Question: This is a very strange error. The website will work for some time and suddenly stop and display this error message:
And when this error raise all what I need is to rename the web-application .dll file to something else and return it to the original name!
Are there any suggestions please.
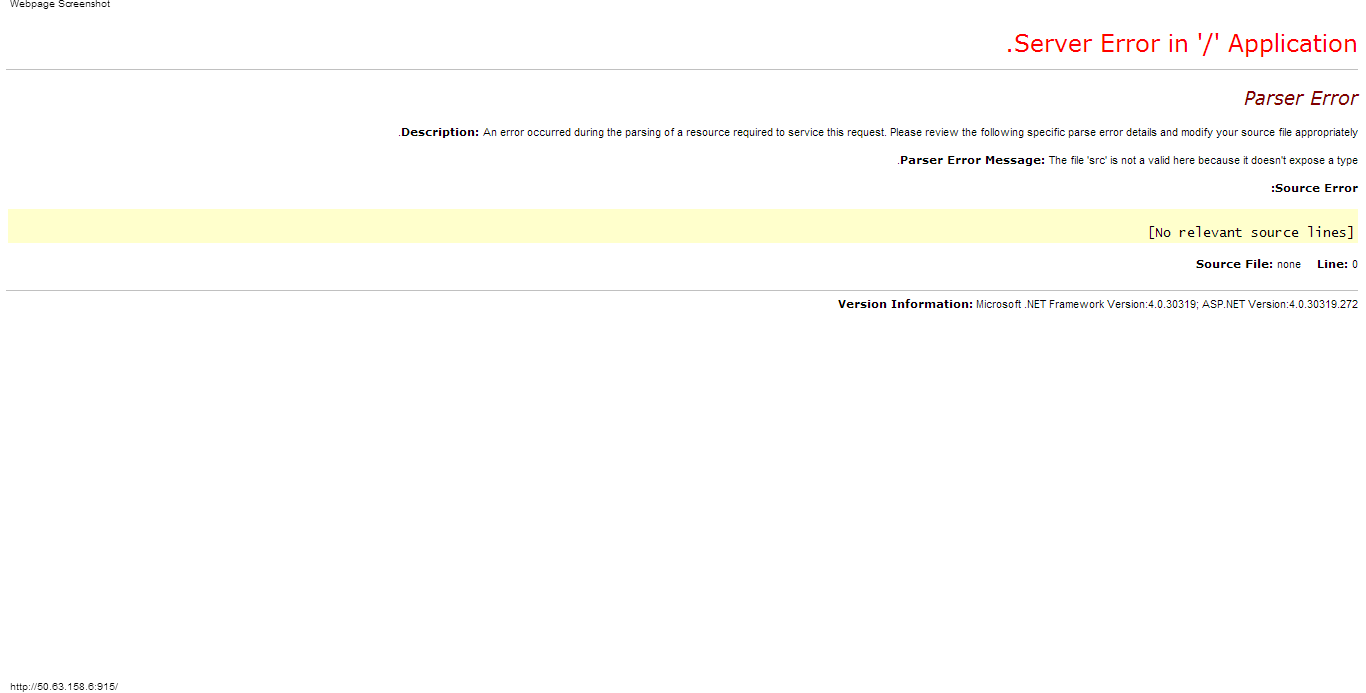
Answer: I could not solve this one , but when I republished the web-application the problem solved.
It might be because some Dll files was corrupted .